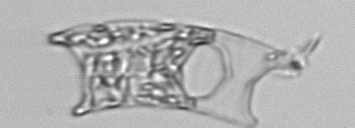
Label: Eucampia